Field crop: maize
Growth stage: 2
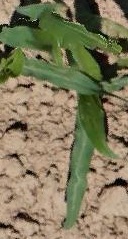
Species: maize